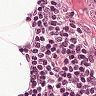
Metastatic tissue present: no